Field crop: maize
Growth stage: 2
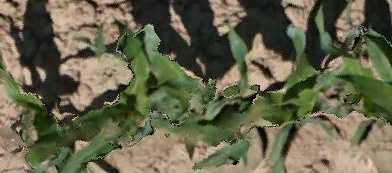
Species: maize